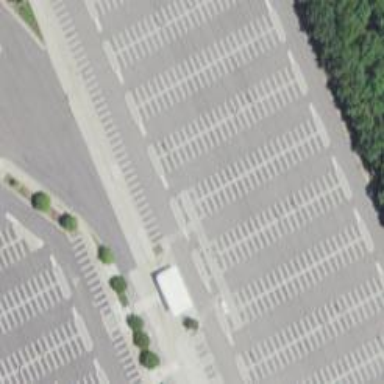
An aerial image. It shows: Parking space.